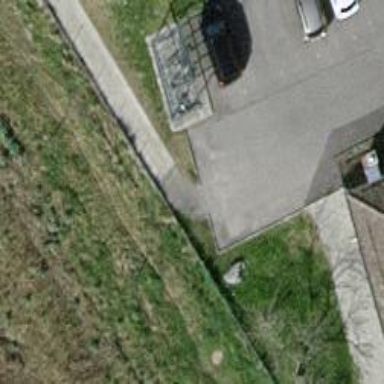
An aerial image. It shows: Paved footway.